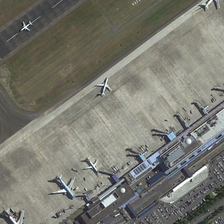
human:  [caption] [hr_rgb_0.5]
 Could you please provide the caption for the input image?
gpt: a large lawn was planted around the airport .

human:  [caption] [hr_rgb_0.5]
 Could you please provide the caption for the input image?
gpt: a white plane is on the runway .

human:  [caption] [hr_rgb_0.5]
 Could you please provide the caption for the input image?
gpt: a white plane is on the runway .

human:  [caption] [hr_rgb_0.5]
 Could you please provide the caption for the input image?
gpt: a large lawn was planted around the airport .

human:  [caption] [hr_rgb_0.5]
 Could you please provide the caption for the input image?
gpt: a white plane is on the runway .